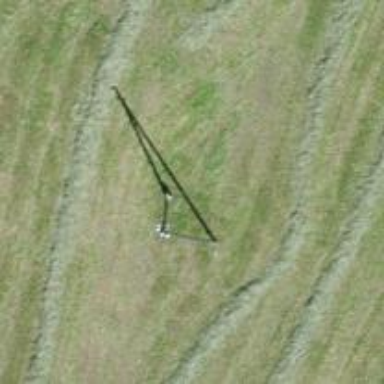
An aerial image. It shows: Power pole.